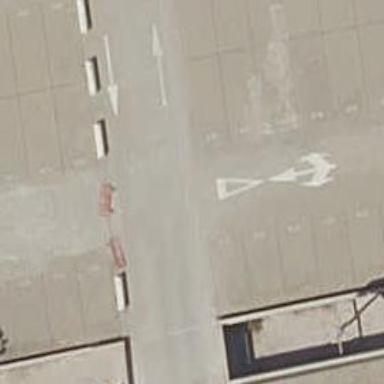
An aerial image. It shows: Asphalt parking aisle designated as service road.